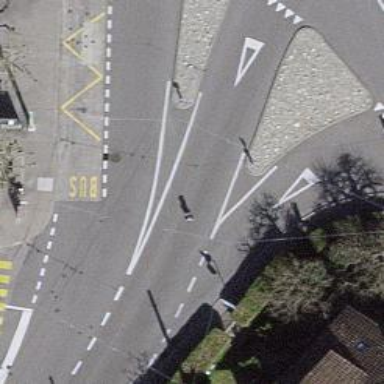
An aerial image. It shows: Bus stop for trolleybuses with designated stop position for public transport.